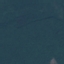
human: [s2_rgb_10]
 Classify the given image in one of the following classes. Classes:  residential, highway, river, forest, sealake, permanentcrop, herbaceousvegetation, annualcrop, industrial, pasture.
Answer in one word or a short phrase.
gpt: Forest